Field crop: maize
Growth stage: 2
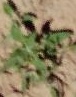
Species: atriplex